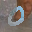
Label: 0